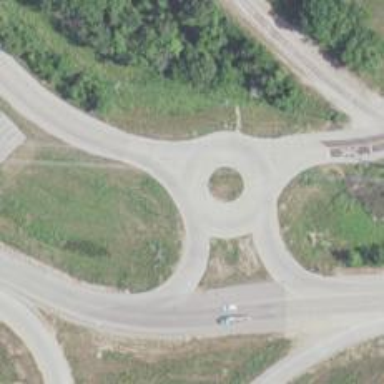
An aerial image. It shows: Unclassified road featuring roundabout.